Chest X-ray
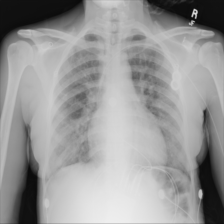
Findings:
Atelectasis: negative
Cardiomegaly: negative
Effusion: negative
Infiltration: negative
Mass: negative
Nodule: negative
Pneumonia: negative
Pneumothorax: negative
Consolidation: negative
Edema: negative
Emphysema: negative
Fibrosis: negative
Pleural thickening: negative
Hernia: negative